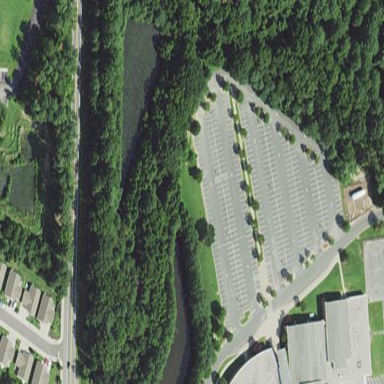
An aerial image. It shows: Parking area with surface.